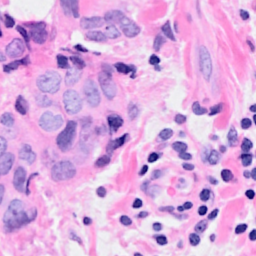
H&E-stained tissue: Breast